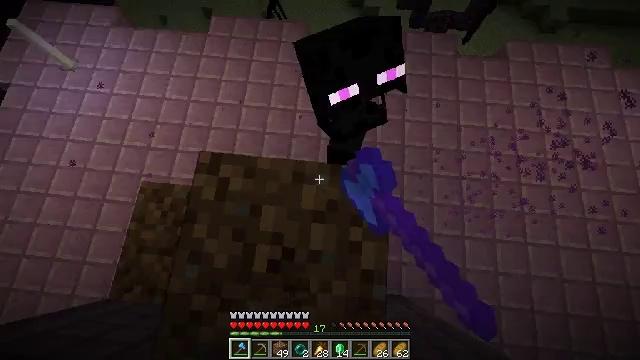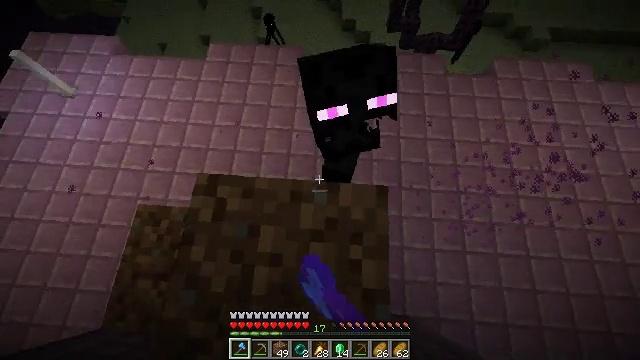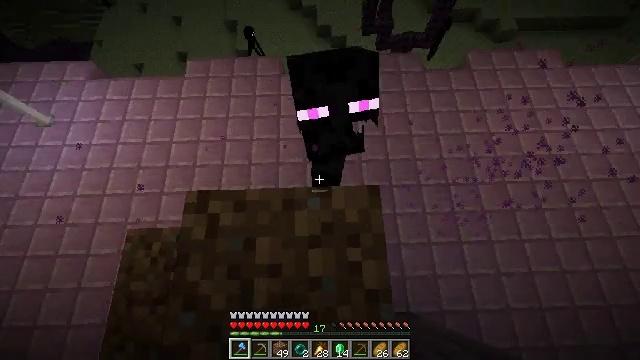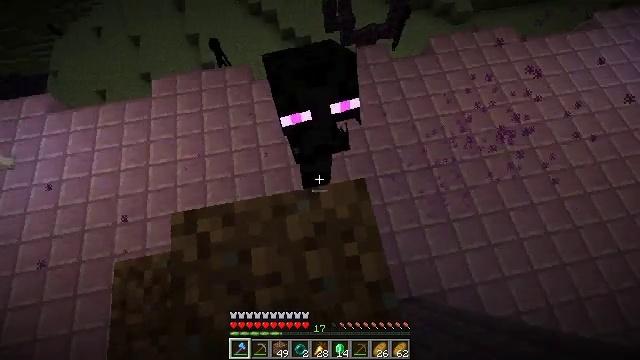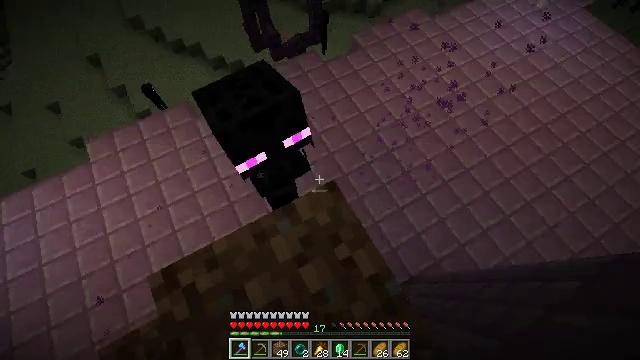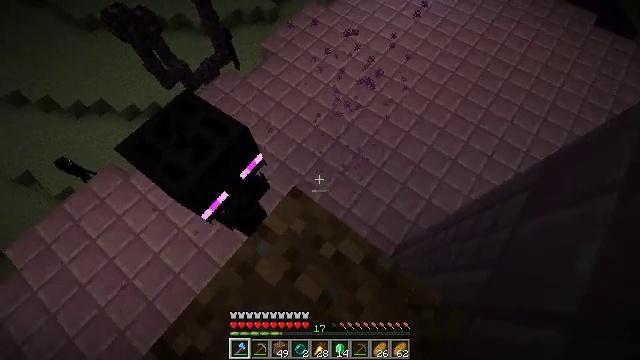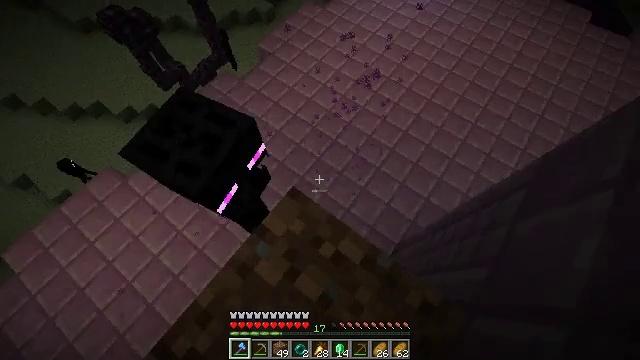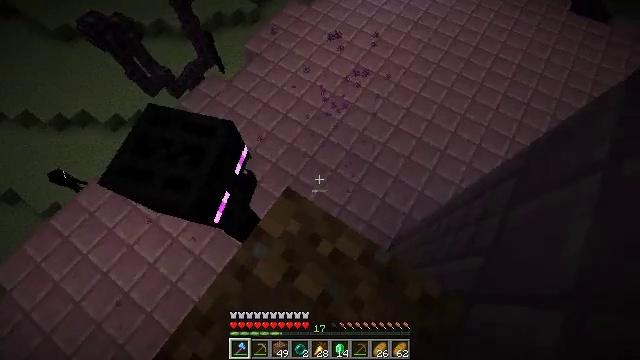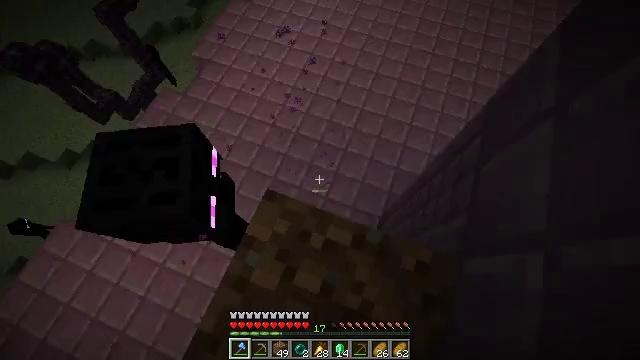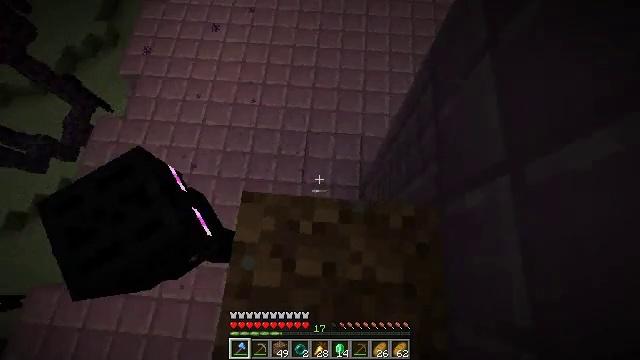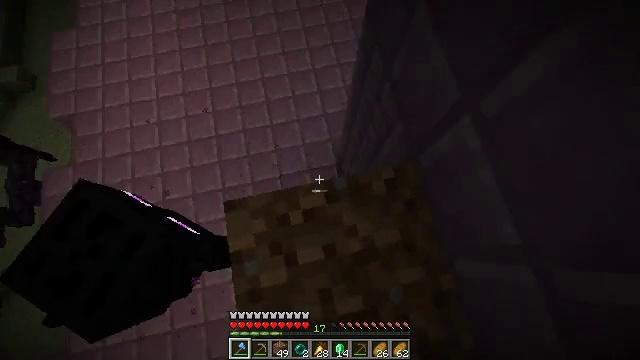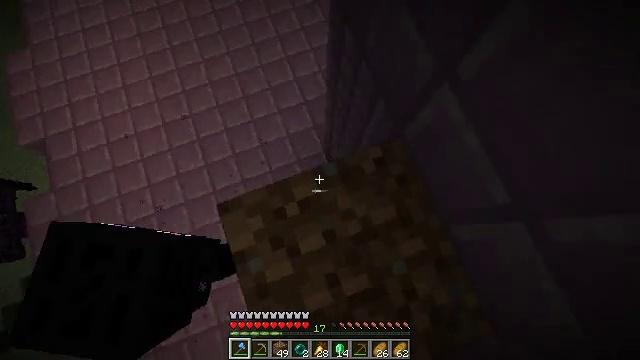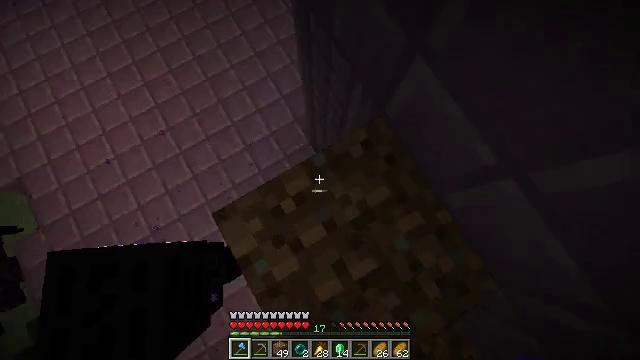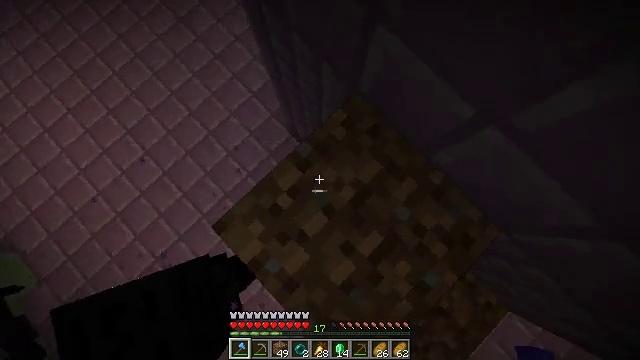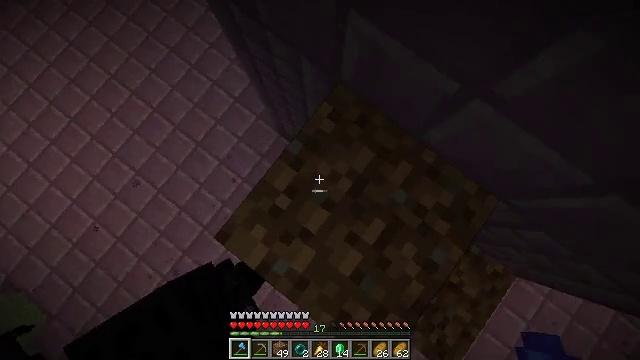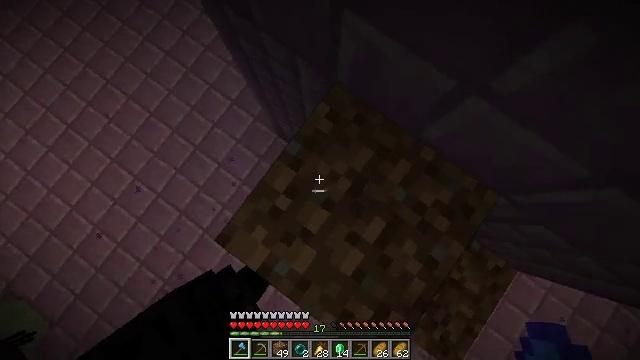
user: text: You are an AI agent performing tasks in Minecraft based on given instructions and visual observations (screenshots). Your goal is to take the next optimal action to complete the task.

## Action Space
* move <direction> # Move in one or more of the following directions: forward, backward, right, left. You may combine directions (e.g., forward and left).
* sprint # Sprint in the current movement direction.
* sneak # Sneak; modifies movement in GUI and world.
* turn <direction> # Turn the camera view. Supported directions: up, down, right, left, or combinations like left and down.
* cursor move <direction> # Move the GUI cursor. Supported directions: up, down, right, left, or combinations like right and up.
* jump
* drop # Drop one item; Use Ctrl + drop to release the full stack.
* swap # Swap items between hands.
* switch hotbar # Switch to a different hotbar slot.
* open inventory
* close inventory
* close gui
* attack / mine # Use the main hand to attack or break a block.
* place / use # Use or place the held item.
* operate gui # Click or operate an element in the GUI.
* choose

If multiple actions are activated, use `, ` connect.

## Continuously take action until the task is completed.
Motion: motion action
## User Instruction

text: Hunt the enderman.
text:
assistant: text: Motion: sneak, turn right and up, attack / mine
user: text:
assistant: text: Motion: sneak, turn right and up
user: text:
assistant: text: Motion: sneak, turn right
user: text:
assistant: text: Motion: sneak, turn right and up
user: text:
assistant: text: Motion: sneak, turn right
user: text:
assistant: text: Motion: sneak
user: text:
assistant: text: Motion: sneak, turn right
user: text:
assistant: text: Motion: sneak, turn right and down
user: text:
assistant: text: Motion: sneak, turn right and down
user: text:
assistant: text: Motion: sneak, turn right and down
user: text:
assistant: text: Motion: sneak, turn right and down
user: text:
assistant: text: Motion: sneak, turn right and down
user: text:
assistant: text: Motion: sneak, turn right and down
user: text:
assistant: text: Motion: sneak, turn right and down
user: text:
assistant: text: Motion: sneak, turn right
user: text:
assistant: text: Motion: sneak, turn right and down
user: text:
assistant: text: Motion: sneak
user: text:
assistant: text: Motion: sneak
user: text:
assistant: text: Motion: sneak
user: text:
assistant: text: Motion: sneak
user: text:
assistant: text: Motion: sneak
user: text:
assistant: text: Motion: sneak, turn left
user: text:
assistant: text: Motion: sneak, turn left and up
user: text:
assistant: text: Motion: sneak, turn left and up
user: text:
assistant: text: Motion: sneak, turn left and up
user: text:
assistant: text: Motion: sneak, turn left and up
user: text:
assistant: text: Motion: sneak, turn left and down, attack / mine
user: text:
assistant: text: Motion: sneak, attack / mine
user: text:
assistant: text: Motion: sneak, turn right and up, attack / mine
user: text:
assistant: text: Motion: sneak, turn right